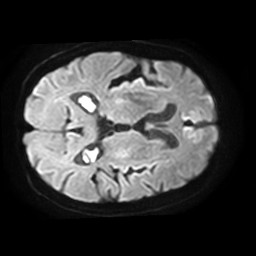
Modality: TRACE
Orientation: axial
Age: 74
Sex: male
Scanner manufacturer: philips
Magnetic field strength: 3 T
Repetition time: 4.634 s
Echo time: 0.07409 s